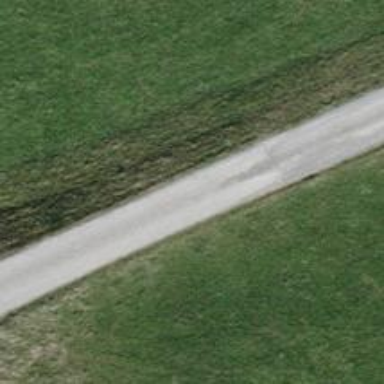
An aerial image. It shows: Unpaved track road.